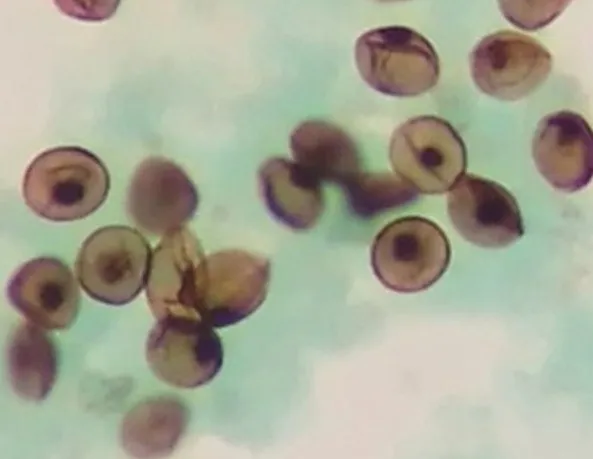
(B)
P. Jirovecii was detected in the bronchoalveolar lavage fluid by silver hexamine staining.
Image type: pathology (immunostaining)